Question: I am trying to access the Privacy - > Accessibility tab using Applescript. Can anyone help me? I need to output a list of all programs in the terminal.
I think, but not correctly
osascript -e 'tell application "System Preferences" set securityPane to pane id "com.apple.preference.security" to get the name of every Privacy_Accessibility'

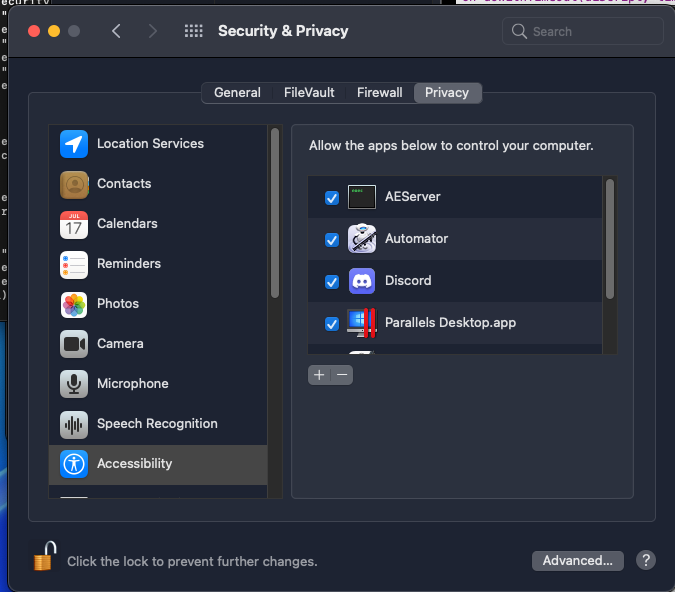
Answer: The , shown below, was tested in under and with settings in set to and worked for me without issue.
-
It was also tested used as a with a '#!/usr/bin/osascript' .
:
'''
-- # Set the value of targetRow to the name of the target row as shown
-- # in Privacy tab of Security & Privacy pane in System Preferences.
set targetRow to "Accessibility"
-- # Do not modify the code below unless necessary.
property |System Preferences| : name of !
application id "com.apple.systempreferences"
-- # Check to see if System Preferences is
-- # running and if yes, then close it.
-- #
-- # This is done so the script will not fail
-- # if it is running and a modal sheet is
-- # showing, hence the use of 'killall'
-- # as 'quit' fails when done so, if it is.
-- #
-- # This is also done to allow default behaviors
-- # to be predictable from a clean occurrence.
if running of application id "com.apple.systempreferences" then
try
tell application id "com.apple.systempreferences" to quit
on error
do shell script "killall '" & |System Preferences| & "'"
end try
delay 0.1
end if
-- # Make sure System Preferences is not running before
-- # opening it again. Otherwise there can be an issue
-- # when trying to reopen it while it's actually closing.
repeat while running of !
application id "com.apple.systempreferences" is true
delay 0.1
end repeat
-- # Open System Preferences to the Security & Privacy pane.
tell application id "com.apple.systempreferences"
run -- # Used as a workaround to an issue in Big Sur.
delay 0.1
reveal anchor "Privacy_Accessibility" of !
pane id "com.apple.preference.security"
end tell
-- # Use System Events to achieve the goal.
tell application id "com.apple.systemevents"
run -- # Used as a workaround to an issue in Big Sur.
delay 0.2
tell window 1 of application process |System Preferences|
-- # Wait for target pane to be available.
my waitForUIelement(row -1 of table 1 of scroll area 1 of tab group 1)
-- # Ascertain the target row to select.
set rowTargetRow to first item of !
(rows of table 1 of scroll area 1 of tab group 1 !
whose value of static text 1 of UI element 1 is targetRow)
-- # Select the target row.
select rowTargetRow
-- # Wait for target UI element to be available.
my waitForUIelement(button 1 of group 1 of group 1 of tab group 1)
-- # Get the names of the applications.
set appNames to the value of !
static text 1 of UI element 1 of !
rows of table 1 of scroll area 1 of group 1 of tab group 1
end tell
end tell
delay 0.02
quit application id "com.apple.systempreferences"
-- # Output the names of the applications.
return appNames
-- ## Handler ##
on waitForUIelement(uiElement)
tell application id "com.apple.systemevents"
tell window 1 of application process !
|System Preferences|
set i to 0
repeat until exists uiElement
delay 0.1
set i to i + 1
if i >= 40 then return
end repeat
end tell
end tell
end waitForUIelement
'''
---
<URL>'delay 0.5'